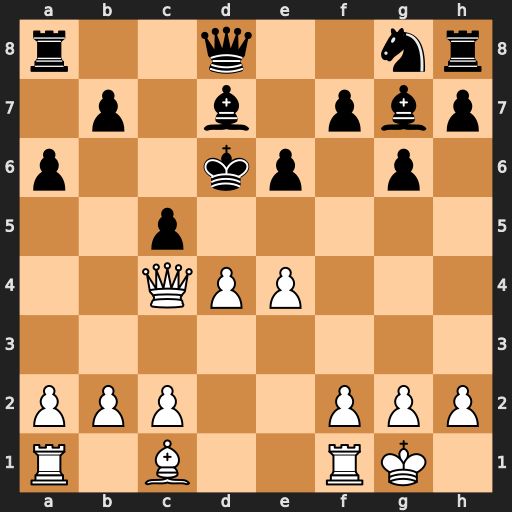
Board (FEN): r2q2nr/1p1b1pbp/p2kp1p1/2p5/2QPP3/8/PPP2PPP/R1B2RK1
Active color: w
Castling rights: -
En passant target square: -
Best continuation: Qxc5#